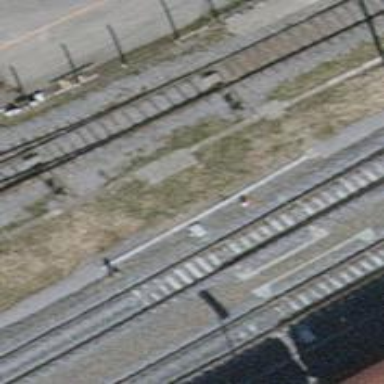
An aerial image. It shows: Railway switch.